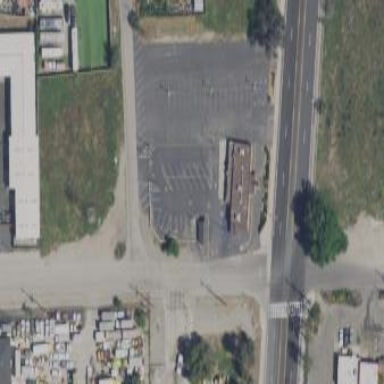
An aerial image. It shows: Strip club.